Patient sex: M
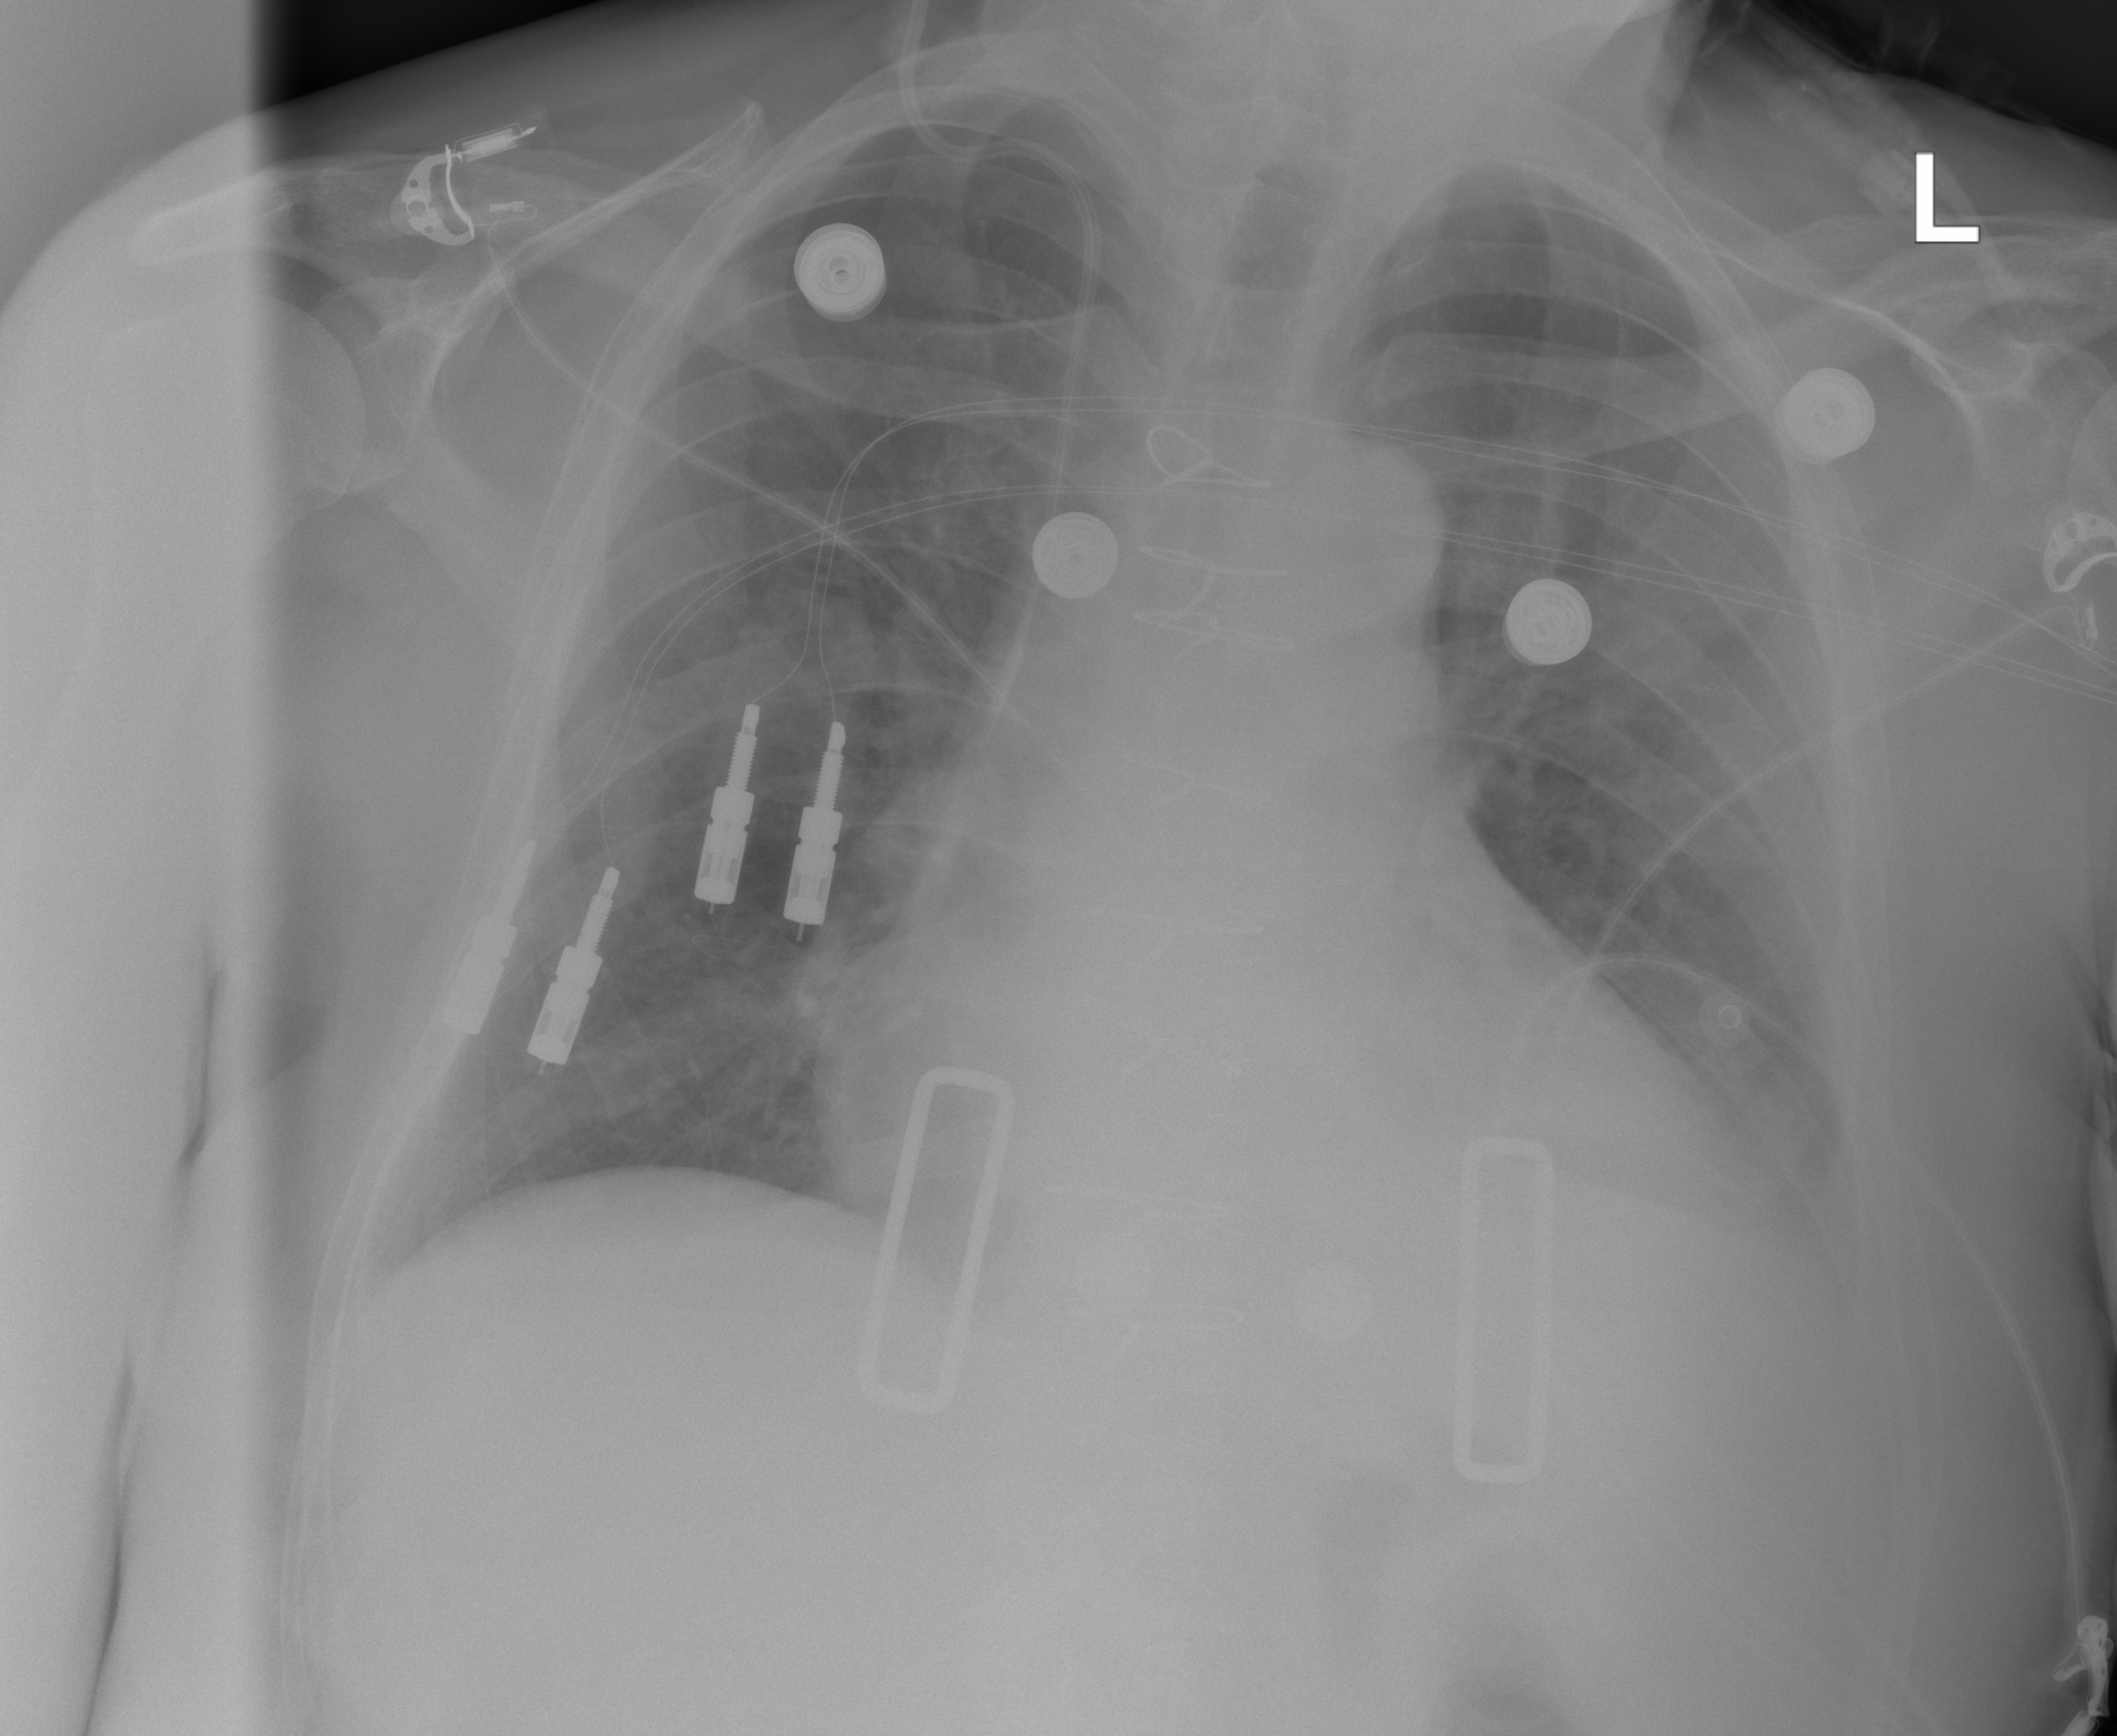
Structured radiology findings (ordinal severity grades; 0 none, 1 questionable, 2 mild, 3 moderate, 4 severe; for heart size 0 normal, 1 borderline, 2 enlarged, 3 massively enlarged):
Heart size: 2
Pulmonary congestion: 0
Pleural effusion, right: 0
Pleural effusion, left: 2
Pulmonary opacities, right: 0
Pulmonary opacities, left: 0
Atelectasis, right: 1
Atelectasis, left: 2